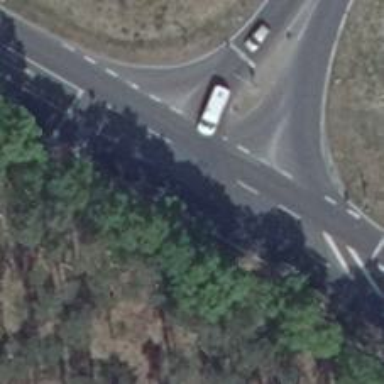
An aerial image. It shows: Secondary road with asphalt surface.